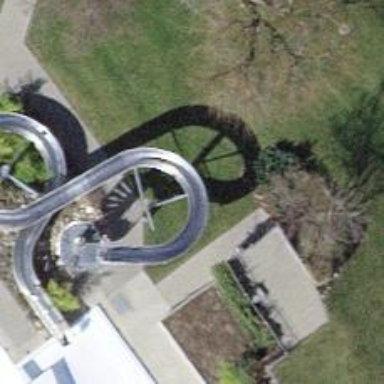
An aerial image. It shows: Water slide attraction.